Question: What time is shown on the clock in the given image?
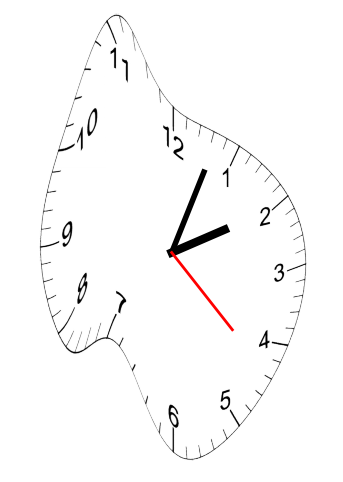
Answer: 02:03:22